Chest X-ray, PA view. Patient: 43 years old, sex M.
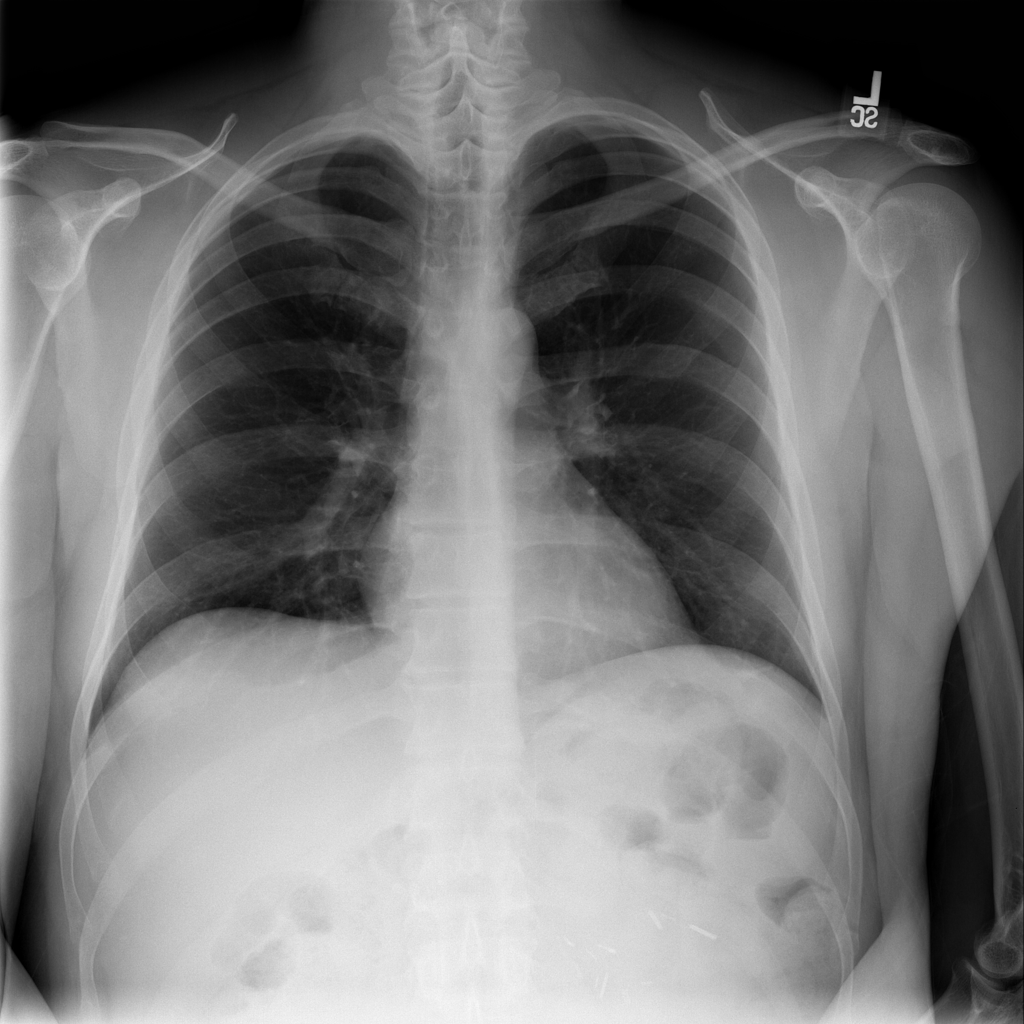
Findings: No Finding